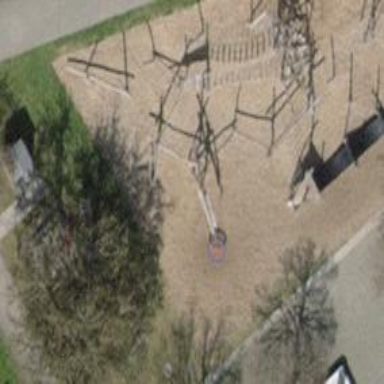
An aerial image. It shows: Playground area for leisure land.